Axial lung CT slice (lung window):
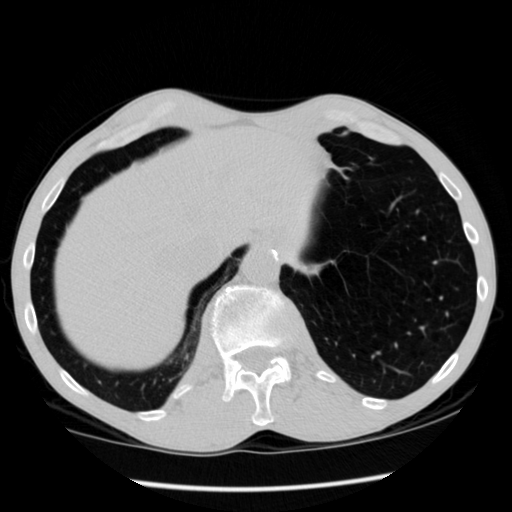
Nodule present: no